Field crop: tomato
Growth stage: 1
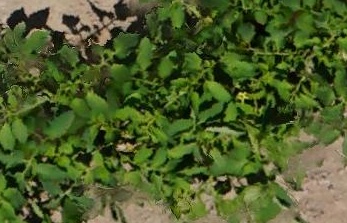
Species: tomato